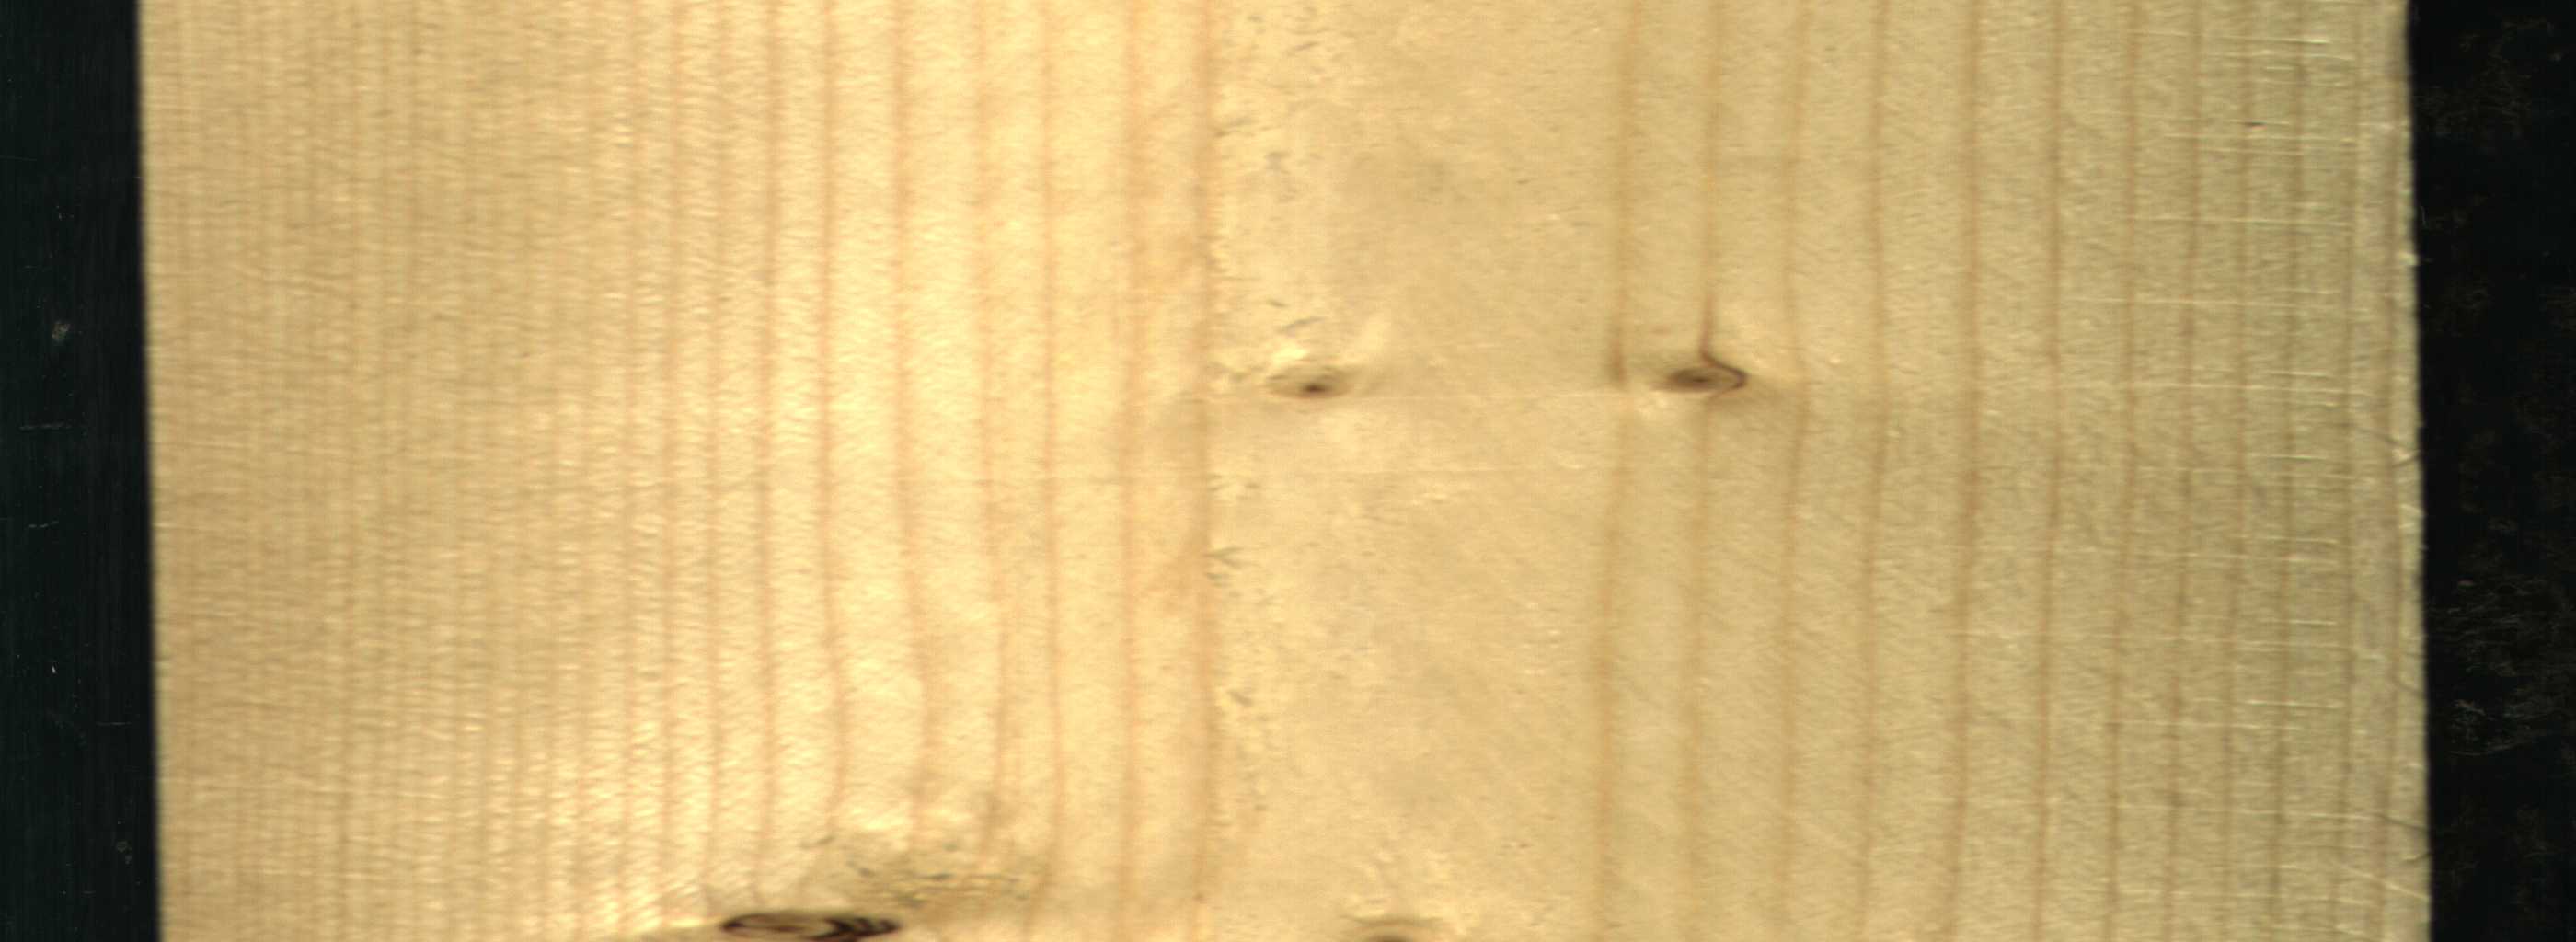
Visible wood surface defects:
Dead_Knot
Live_Knot
Live_Knot
Live_Knot